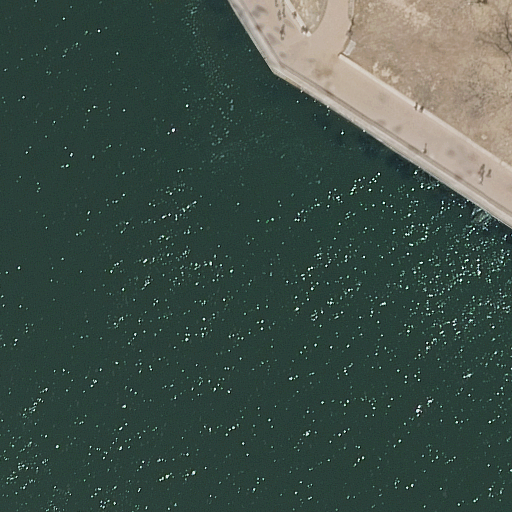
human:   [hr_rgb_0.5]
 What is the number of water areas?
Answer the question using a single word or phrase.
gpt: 1

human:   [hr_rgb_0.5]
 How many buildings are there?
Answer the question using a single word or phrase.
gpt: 0

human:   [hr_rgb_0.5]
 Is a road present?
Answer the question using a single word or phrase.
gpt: yes

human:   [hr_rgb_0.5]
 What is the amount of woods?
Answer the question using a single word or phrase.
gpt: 1

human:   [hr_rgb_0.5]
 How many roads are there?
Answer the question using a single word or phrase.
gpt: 2

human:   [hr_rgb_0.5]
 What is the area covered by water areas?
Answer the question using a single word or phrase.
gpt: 9154m2

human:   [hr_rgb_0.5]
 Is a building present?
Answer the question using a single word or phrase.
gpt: no

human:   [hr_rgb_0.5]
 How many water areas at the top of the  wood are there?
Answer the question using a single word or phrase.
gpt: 0

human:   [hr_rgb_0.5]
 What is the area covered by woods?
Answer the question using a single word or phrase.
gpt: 626m2

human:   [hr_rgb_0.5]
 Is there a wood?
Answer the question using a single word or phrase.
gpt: yes

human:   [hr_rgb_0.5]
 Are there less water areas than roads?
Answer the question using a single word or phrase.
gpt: yes

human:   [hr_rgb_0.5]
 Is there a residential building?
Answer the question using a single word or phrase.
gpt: no

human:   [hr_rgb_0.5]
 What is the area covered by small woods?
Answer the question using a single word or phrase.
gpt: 0m2

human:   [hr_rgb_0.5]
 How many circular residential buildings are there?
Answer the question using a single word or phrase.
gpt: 0

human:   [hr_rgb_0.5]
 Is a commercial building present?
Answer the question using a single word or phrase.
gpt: no

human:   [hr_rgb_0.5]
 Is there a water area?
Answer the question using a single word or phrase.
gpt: yes

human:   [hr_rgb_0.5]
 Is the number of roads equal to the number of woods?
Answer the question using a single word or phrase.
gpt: no

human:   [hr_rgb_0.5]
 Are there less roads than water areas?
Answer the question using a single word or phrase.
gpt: no

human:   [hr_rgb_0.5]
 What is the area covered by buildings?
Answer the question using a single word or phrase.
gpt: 0m2

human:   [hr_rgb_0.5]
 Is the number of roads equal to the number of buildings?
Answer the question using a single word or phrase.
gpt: no

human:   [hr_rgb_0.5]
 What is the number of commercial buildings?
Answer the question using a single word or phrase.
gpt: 0

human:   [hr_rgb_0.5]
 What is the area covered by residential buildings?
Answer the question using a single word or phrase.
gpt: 0m2

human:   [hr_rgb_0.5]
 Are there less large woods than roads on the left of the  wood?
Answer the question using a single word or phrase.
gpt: no

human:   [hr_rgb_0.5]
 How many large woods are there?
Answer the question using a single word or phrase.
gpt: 1

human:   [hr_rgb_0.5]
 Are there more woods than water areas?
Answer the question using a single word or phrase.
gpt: no

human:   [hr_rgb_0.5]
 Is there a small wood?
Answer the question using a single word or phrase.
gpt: no

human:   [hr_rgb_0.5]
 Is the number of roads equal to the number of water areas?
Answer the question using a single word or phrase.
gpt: no

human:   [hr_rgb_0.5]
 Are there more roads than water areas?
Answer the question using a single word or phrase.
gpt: yes

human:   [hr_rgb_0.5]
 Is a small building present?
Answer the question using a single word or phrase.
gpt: no

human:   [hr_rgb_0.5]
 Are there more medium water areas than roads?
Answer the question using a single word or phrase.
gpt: no

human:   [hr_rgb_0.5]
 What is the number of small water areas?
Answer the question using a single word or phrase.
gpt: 0

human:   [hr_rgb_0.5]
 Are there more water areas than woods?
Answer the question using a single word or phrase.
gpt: no

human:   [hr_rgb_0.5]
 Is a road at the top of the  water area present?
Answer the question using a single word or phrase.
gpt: yes

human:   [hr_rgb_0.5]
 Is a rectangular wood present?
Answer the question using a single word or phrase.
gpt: no

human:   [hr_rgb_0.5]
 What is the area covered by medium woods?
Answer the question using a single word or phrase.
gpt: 0m2

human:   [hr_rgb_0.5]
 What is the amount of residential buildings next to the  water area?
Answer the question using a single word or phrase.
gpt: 0

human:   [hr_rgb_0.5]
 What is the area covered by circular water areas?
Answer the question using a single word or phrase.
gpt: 0m2

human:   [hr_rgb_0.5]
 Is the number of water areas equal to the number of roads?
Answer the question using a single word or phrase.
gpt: no

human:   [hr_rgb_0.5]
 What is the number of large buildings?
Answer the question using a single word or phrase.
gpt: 0

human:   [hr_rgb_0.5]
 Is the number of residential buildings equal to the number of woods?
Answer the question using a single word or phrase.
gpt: no

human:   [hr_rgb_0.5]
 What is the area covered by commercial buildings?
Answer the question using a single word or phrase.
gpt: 0m2

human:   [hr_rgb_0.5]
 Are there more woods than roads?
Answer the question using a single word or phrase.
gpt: no

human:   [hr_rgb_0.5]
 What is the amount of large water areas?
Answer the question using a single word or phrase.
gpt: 1

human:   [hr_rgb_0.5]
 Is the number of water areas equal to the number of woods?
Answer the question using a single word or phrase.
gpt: yes

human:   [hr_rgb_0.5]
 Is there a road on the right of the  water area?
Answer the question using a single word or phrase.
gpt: yes

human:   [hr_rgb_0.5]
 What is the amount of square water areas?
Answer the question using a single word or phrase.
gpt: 0

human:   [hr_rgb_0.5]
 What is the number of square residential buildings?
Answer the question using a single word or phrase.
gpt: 0

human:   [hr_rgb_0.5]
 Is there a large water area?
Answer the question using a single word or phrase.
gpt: yes

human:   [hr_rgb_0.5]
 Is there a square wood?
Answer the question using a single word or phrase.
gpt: no

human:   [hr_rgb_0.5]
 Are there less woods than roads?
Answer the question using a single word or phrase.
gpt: yes

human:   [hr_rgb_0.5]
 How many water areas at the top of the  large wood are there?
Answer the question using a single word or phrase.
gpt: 0

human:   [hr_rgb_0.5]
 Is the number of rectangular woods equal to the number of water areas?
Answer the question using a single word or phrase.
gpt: no

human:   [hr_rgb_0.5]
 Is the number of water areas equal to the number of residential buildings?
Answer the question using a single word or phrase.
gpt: no

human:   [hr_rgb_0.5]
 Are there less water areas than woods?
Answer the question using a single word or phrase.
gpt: no

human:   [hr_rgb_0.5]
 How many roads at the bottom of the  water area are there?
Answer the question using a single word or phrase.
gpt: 0

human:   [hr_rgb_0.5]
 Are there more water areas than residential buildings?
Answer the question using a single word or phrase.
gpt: yes

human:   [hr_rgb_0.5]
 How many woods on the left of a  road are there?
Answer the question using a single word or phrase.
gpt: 0

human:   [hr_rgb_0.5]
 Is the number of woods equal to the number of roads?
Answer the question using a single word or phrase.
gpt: no

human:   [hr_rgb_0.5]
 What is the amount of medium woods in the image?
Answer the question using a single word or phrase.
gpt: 0

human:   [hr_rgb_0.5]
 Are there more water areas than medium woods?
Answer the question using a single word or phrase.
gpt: yes

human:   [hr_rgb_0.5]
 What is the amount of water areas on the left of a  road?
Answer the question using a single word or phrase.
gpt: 0

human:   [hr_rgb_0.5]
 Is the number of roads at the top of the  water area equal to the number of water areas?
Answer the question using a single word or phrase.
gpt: no

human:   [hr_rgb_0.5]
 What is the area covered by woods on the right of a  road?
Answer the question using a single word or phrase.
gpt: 626m2

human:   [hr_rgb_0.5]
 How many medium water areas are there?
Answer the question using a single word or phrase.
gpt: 0